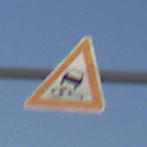
Verkehrszeichen: SchleuderOderRutschgefahr
Umgebung: Outdoor, Urban
Tageszeit: SunriseSunset
Wetter: Clear
Licht: Natural
Jahreszeit: NotSpecified
Kontrast: MediumContrast